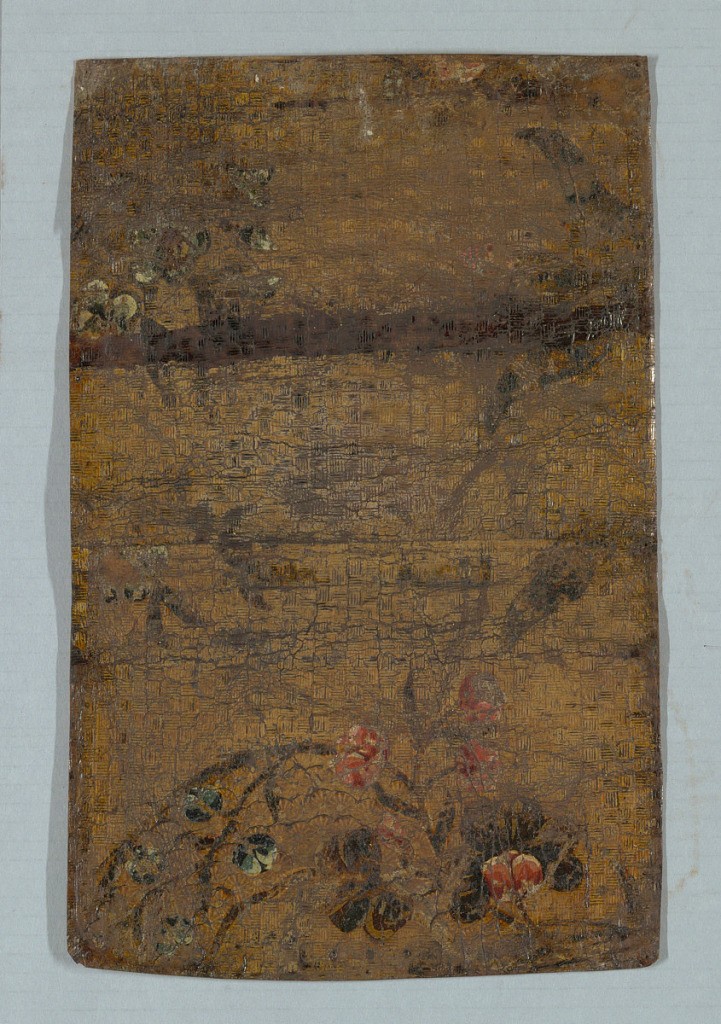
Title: Sidewall
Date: ca. 1800
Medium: Leather, stamped, gilded, painted
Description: Entire surface is covered with a shallow relief patterning. The surface is very abraded by some details of small floral motifs are visible.